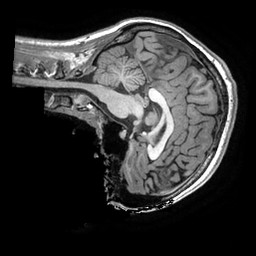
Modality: T1w
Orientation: sagittal
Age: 20
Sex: female
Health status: healthy
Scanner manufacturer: ge